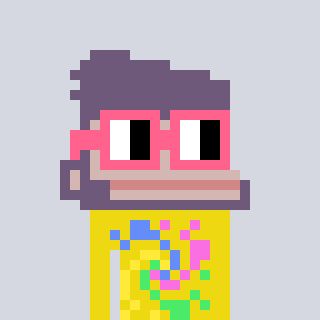
a pixel art character with square pink glasses, a ape-shaped head and a yellow-colored body on a cool background